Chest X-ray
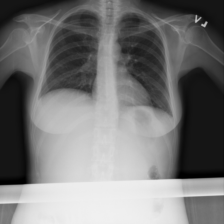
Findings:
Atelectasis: negative
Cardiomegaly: negative
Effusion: negative
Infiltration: negative
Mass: negative
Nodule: negative
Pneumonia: negative
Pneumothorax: negative
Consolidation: negative
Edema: negative
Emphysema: negative
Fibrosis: negative
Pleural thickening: negative
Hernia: negative